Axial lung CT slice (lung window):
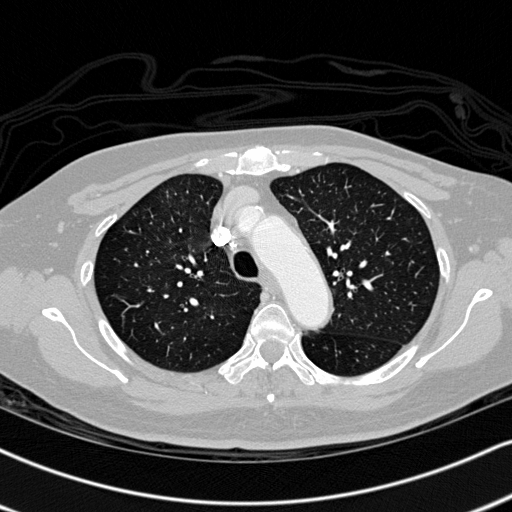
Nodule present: no